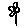
Label: flower